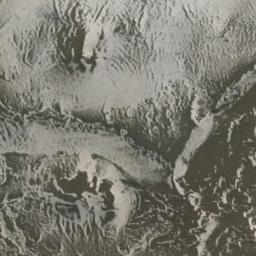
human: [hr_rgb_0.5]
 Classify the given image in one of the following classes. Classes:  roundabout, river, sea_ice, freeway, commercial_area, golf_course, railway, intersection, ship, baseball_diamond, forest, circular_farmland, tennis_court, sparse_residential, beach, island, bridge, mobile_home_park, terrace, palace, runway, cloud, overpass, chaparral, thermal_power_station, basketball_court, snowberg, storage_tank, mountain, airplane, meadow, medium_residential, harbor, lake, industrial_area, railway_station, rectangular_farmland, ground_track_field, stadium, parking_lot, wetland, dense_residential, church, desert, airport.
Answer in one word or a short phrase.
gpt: desert